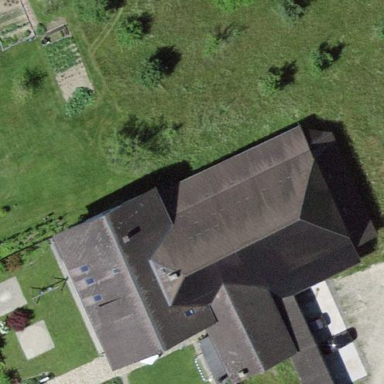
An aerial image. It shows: Farm building.